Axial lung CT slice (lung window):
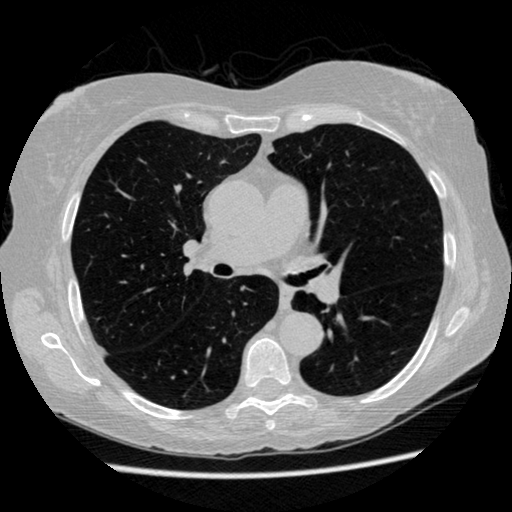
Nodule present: no